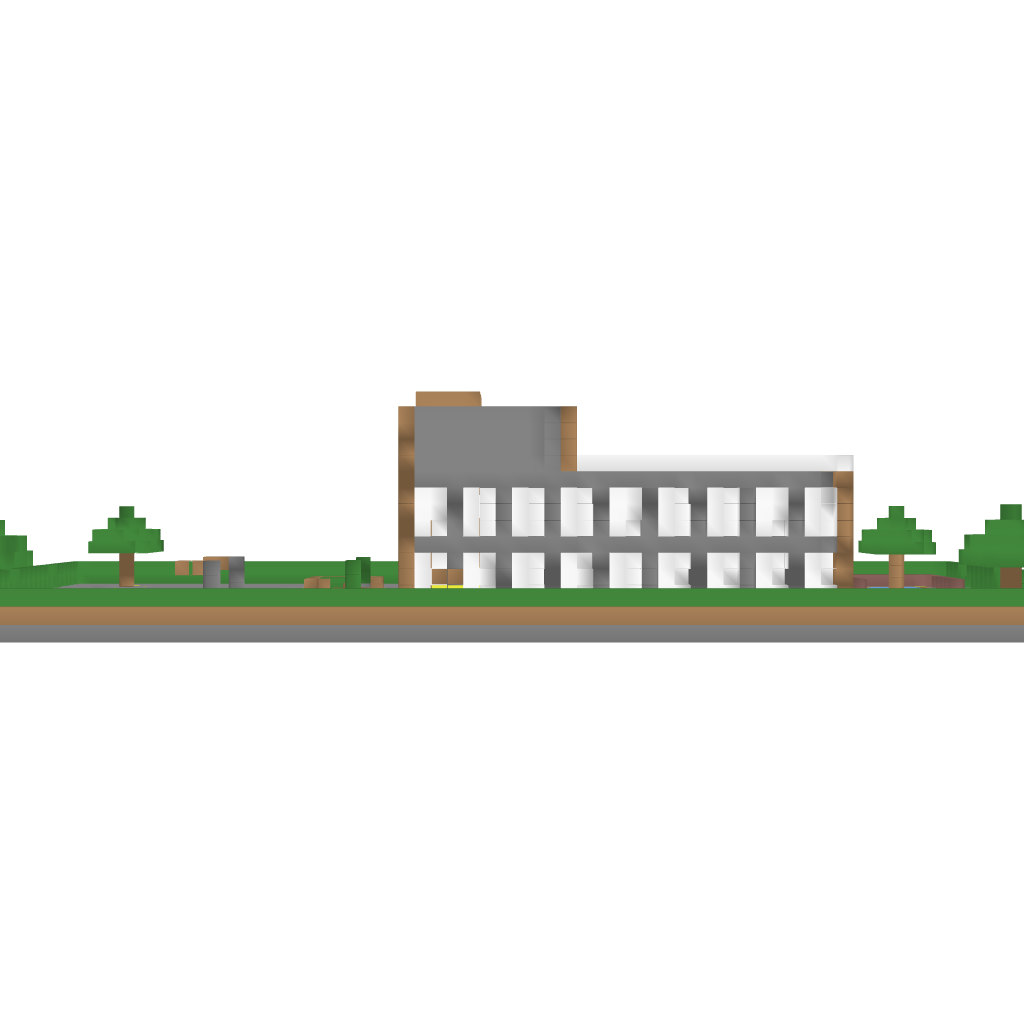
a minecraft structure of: Iron Mansion bad low quality